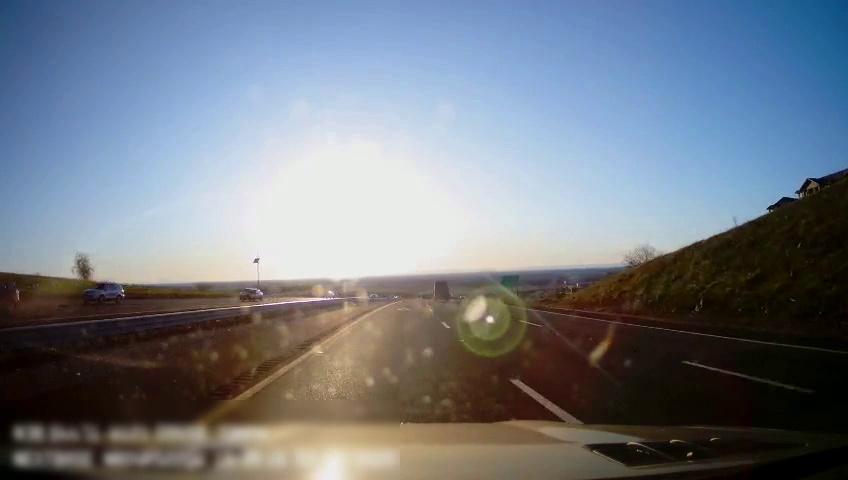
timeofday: Day
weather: Sunny
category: Drivable Space
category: Drivable Space
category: Vehicles | Truck
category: Vehicles | SUV
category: Vehicles | SUV
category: Vehicles | Car
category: Lanes | Current Lane
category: Lanes | Current Lane
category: Lanes | Alternate Lane
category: Lanes | Alternate Lane
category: Traffic | Signs